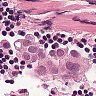
Metastatic tissue present: yes